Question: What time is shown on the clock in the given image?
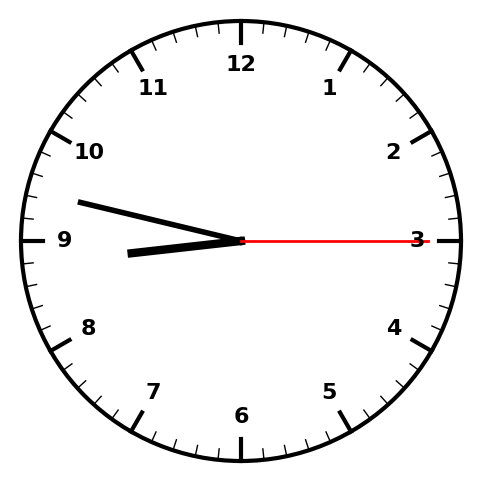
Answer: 08:47:15